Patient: sex M, age 66
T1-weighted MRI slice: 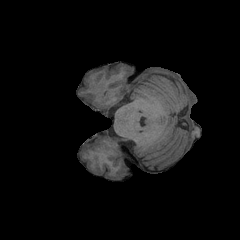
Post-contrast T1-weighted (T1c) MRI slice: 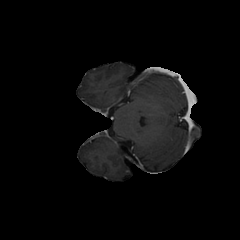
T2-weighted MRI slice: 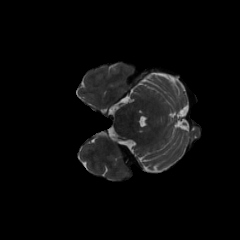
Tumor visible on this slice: no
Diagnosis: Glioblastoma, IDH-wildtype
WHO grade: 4